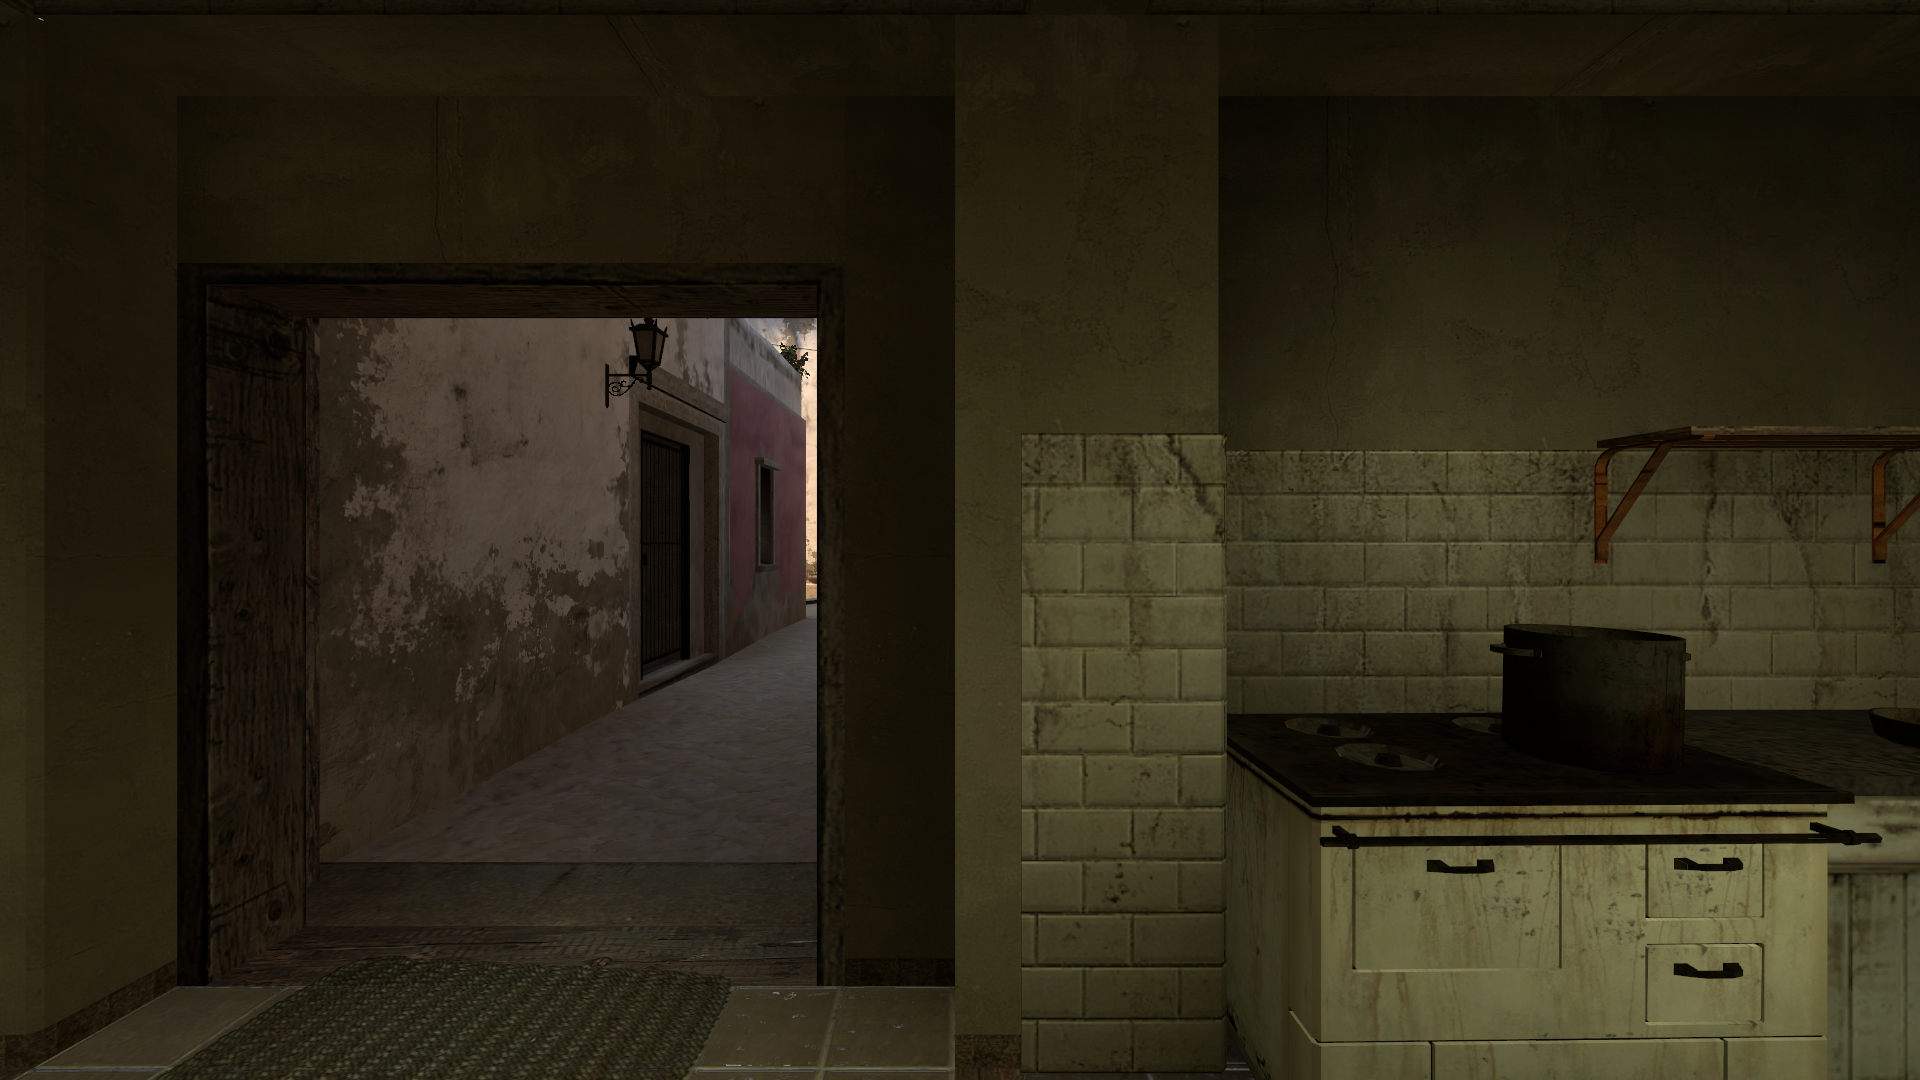
Map: de_mirage